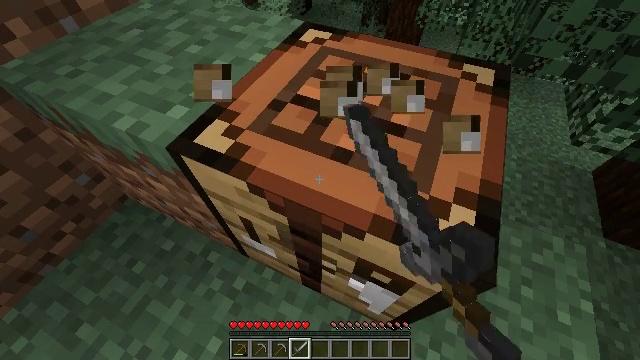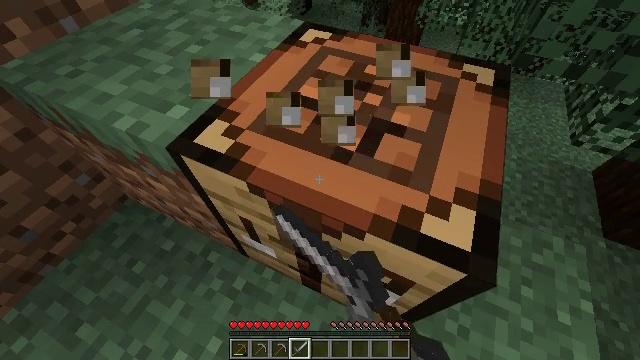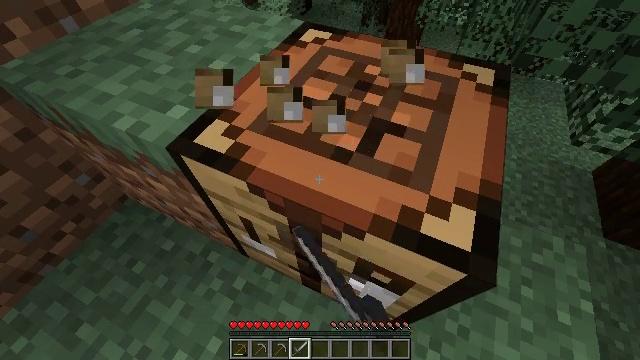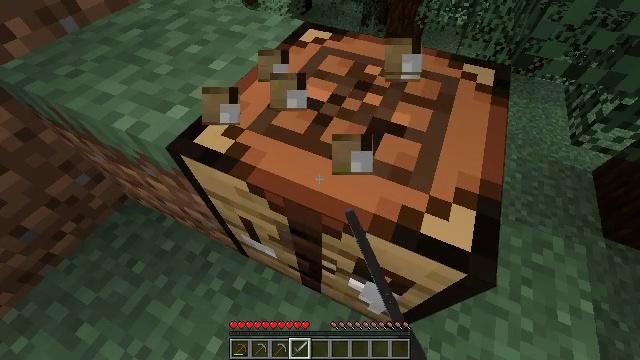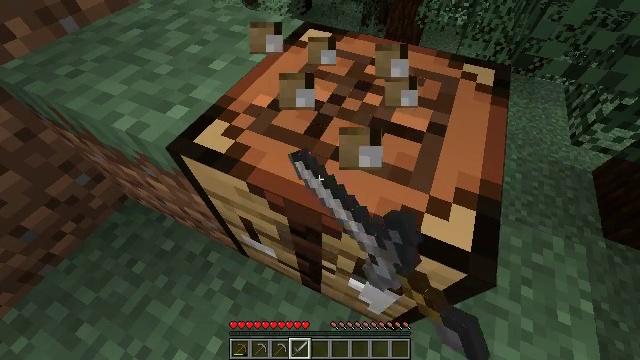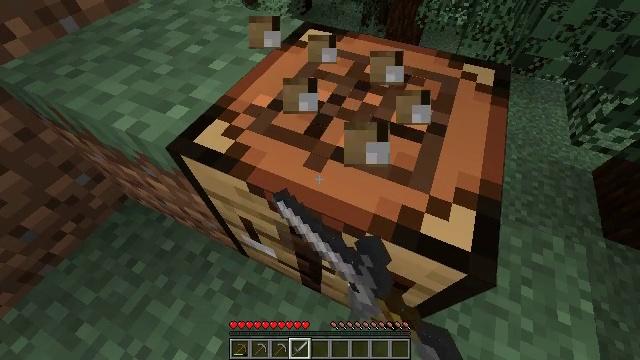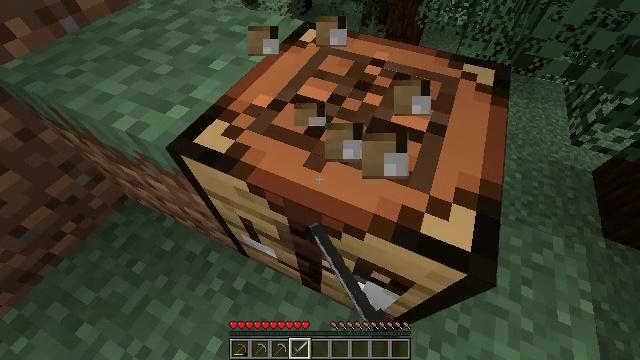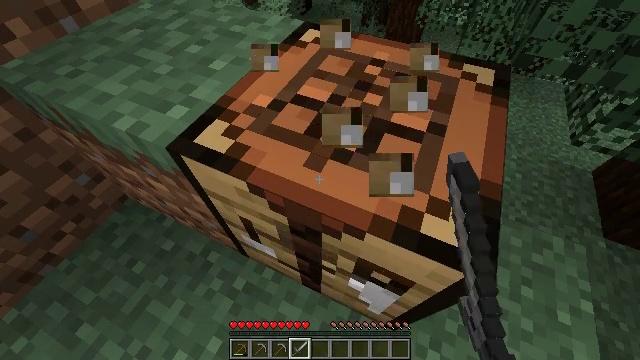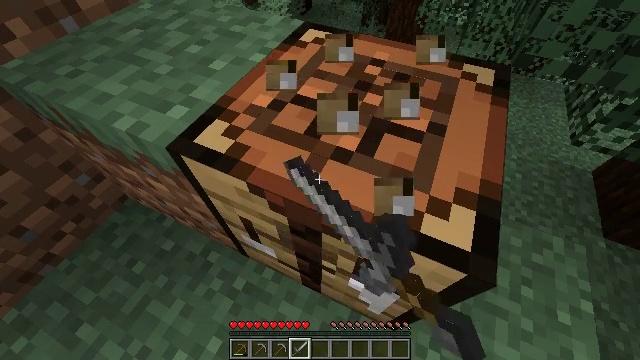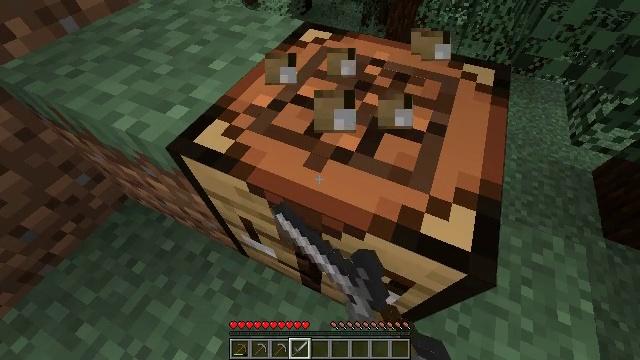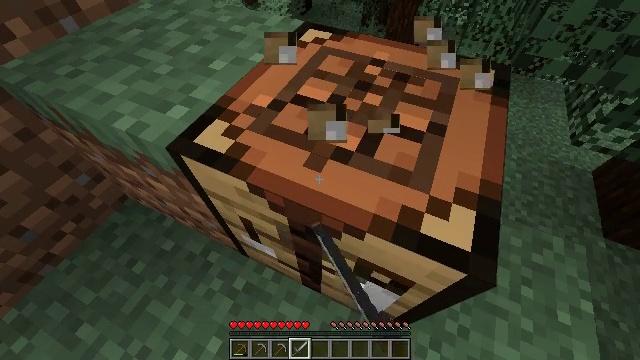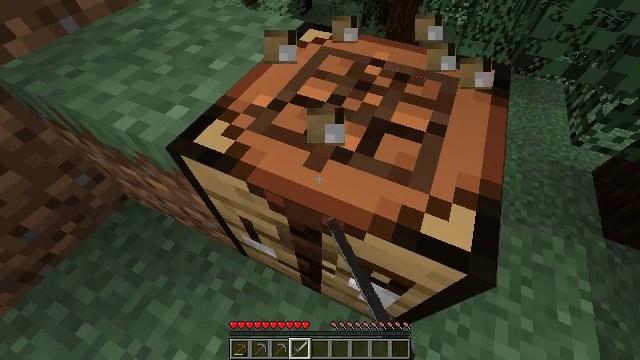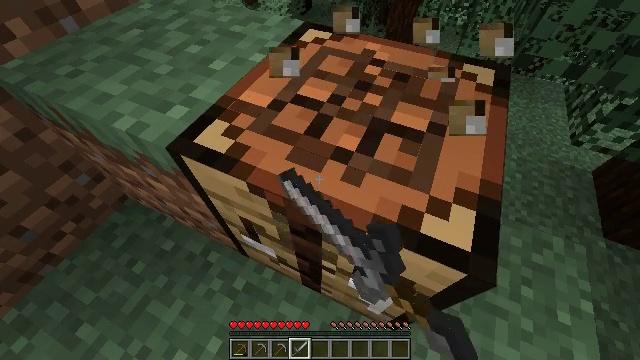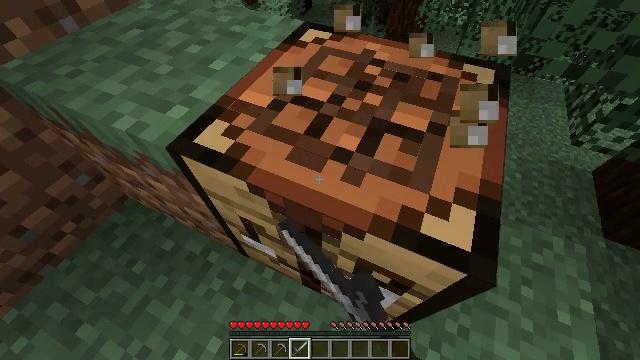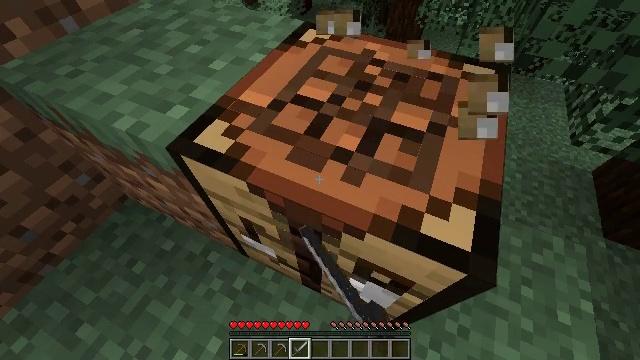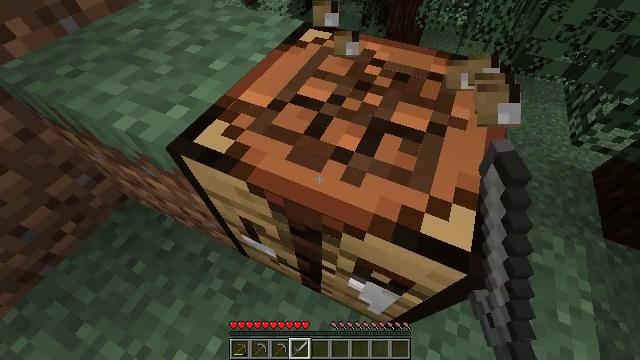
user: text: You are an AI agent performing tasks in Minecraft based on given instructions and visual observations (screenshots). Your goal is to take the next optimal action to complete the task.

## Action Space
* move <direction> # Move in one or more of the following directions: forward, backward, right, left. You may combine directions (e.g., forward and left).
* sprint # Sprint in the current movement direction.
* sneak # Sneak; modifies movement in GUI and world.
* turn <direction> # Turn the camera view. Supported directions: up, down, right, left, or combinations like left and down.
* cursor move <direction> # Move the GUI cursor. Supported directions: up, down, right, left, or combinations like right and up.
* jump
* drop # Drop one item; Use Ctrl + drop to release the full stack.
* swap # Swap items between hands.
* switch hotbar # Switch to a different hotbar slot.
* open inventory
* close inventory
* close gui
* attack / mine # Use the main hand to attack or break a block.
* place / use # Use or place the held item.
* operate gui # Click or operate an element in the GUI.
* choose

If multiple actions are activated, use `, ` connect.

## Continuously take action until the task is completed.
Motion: motion action
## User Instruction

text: Put back the crafting table.
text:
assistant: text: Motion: attack / mine
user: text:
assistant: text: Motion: attack / mine
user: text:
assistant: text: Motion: attack / mine
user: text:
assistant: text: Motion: attack / mine
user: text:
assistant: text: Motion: attack / mine
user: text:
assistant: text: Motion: attack / mine
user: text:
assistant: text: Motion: attack / mine
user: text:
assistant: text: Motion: attack / mine
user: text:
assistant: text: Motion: attack / mine
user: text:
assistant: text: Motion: attack / mine
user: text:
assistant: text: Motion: attack / mine
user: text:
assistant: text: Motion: attack / mine
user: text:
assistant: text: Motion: attack / mine
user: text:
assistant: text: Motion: attack / mine
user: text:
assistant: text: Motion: attack / mine
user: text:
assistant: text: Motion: attack / mine
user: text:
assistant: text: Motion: attack / mine
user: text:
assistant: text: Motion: attack / mine
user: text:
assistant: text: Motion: attack / mine
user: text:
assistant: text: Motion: attack / mine
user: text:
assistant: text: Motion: attack / mine
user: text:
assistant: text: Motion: attack / mine
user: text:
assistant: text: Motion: attack / mine
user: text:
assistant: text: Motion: attack / mine
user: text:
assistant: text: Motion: attack / mine
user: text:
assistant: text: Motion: attack / mine
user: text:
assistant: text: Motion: attack / mine
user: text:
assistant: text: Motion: attack / mine
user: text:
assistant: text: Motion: attack / mine
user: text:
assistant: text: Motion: attack / mine